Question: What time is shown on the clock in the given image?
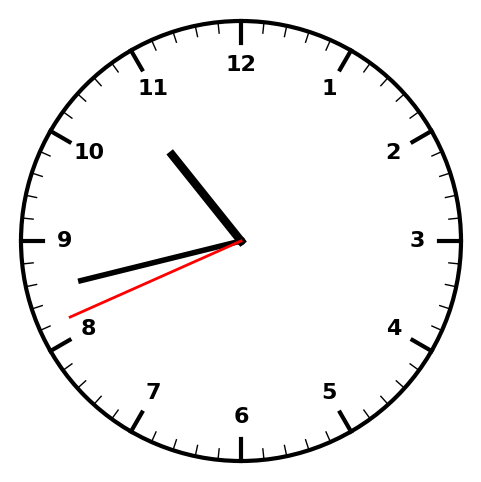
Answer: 10:42:41